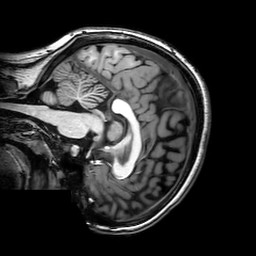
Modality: T1w
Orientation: sagittal
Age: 20
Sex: female
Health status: healthy
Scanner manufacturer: philips
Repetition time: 0.008233 s
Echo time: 0.00378 s